Interaction volume radius: 5 \u00c5
Interaction volume height: 25 \u00c5
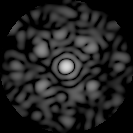
Disorder parameter: 0.6853